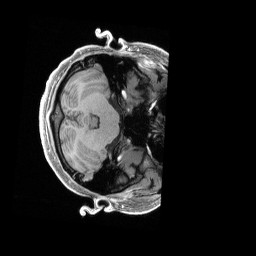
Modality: T1w
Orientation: axial
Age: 20
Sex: male
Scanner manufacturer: siemens
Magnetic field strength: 3 T
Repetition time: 2.4 s
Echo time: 0.00228 s